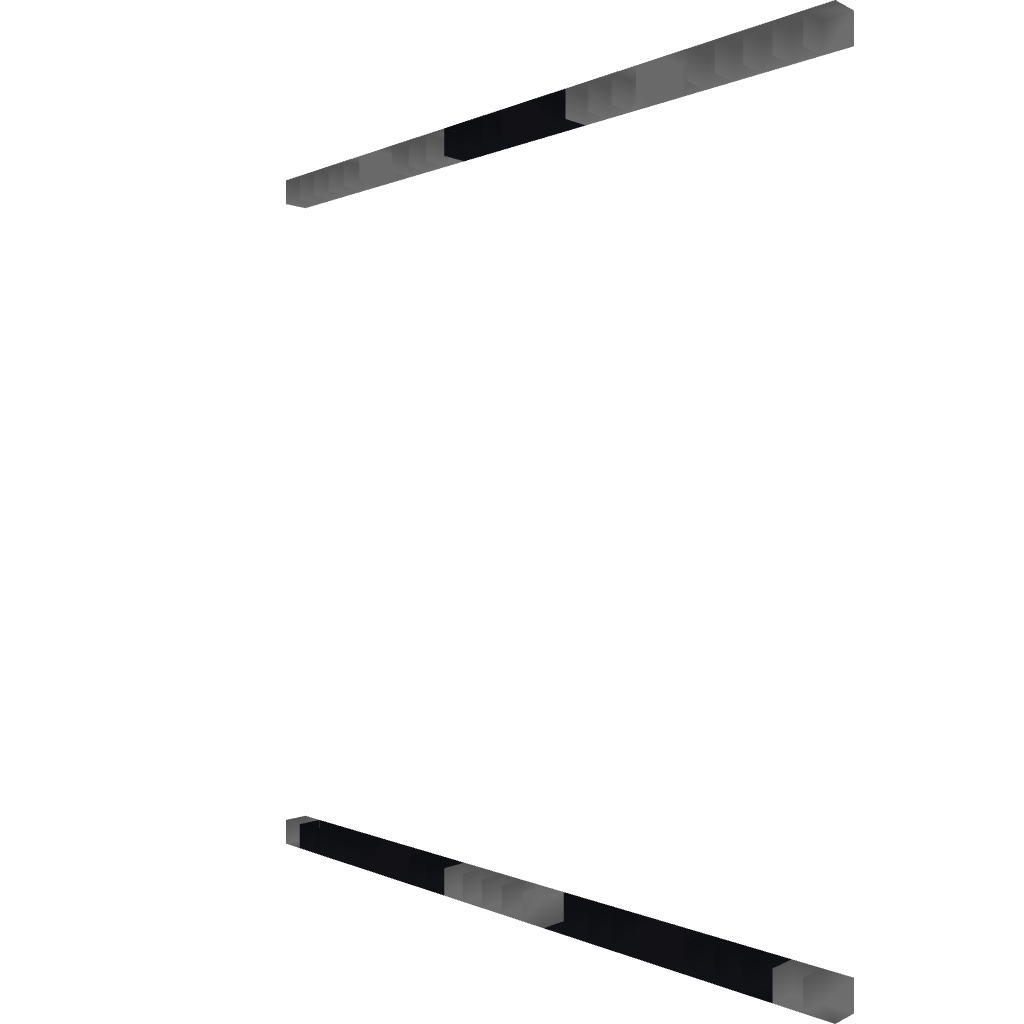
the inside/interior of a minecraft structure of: Skull Man